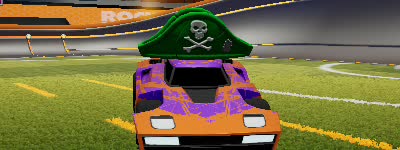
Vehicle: breakout